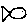
Label: fish